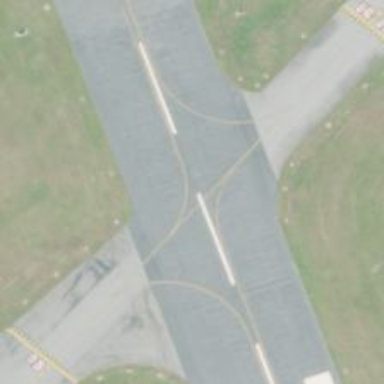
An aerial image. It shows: Image of taxiway at airport.